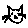
Label: cat